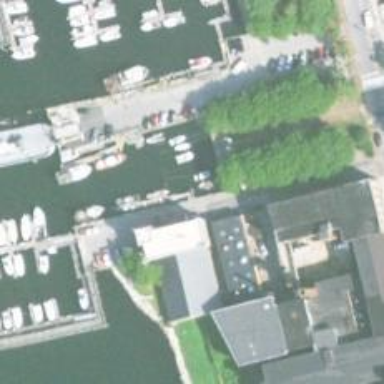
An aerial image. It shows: Man-made pier.